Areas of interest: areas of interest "Chushi Industrial Park"
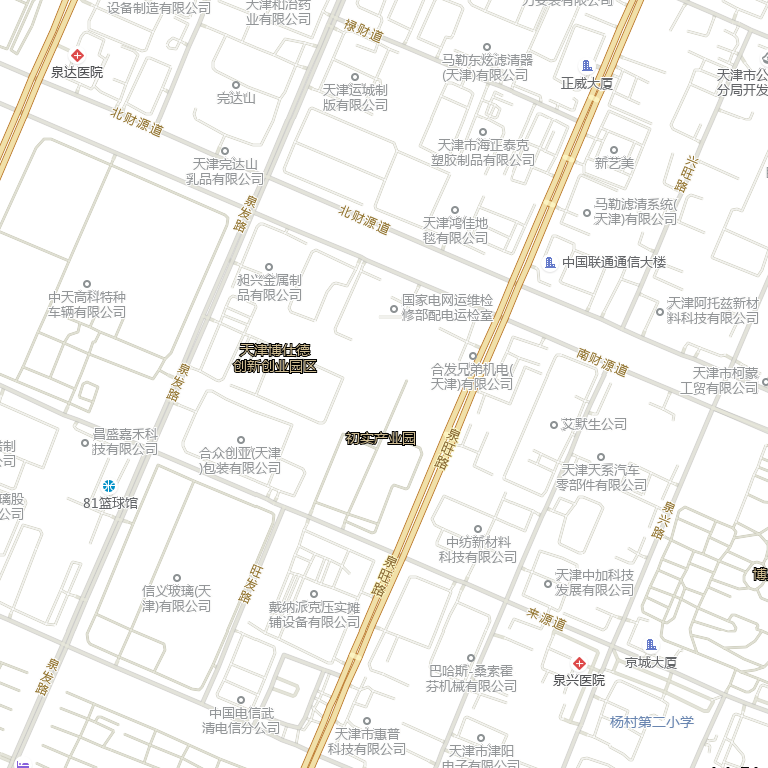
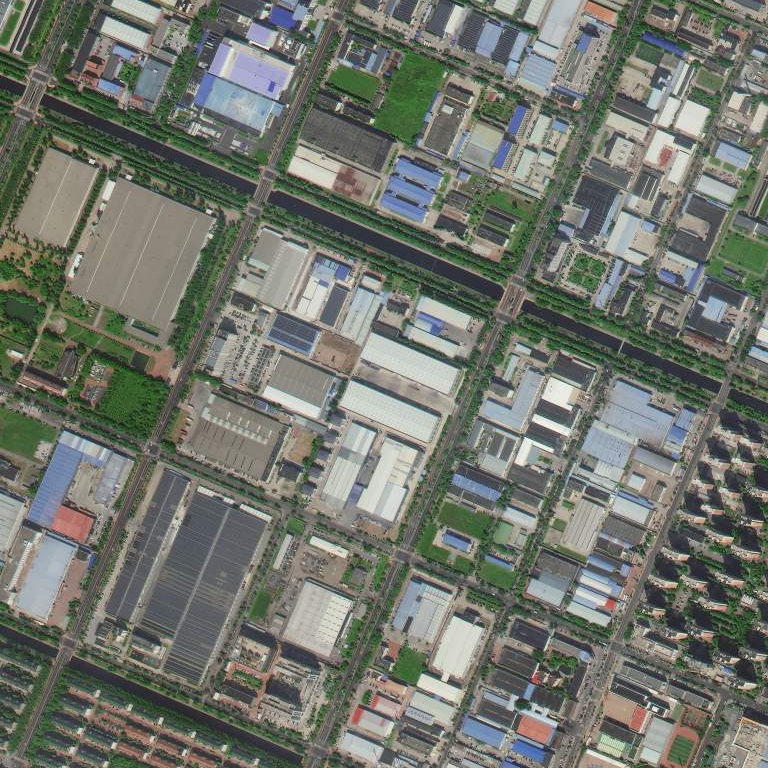